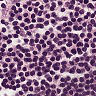
Metastatic tissue present: no